Interaction volume radius: 10 \u00c5
Interaction volume height: 20 \u00c5
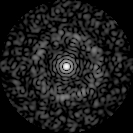
Disorder parameter: 0.8476